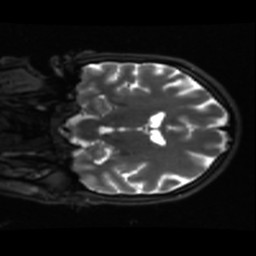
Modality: T2w
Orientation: coronal
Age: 23
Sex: female
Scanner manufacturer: ge
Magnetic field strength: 3 T
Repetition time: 8.947 s
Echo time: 0.09798 s